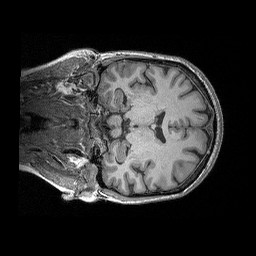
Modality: T1w
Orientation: coronal
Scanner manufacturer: siemens
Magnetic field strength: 3 T
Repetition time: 2.3 s
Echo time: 0.00298 s